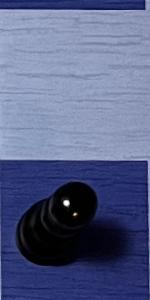
Label: Pawn_Black